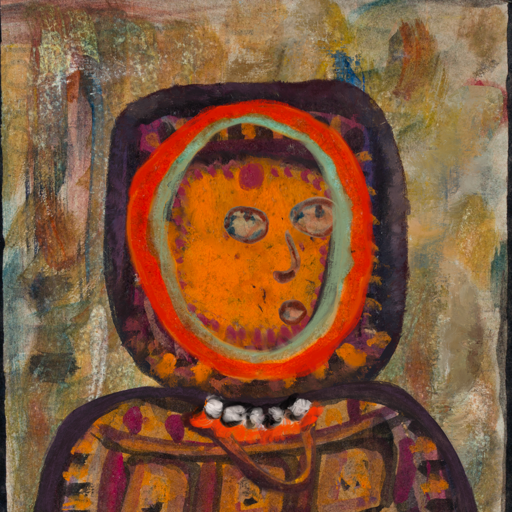
Background: Pipe, Head And Neck Side: Doll_w_Hair, Face Side: Orphan, Bust: Doll, Hair Side: Sisters, Head Accessory: Blank, Second Necklace: Comrade, Necklace: An_Impression, Baby: Blank